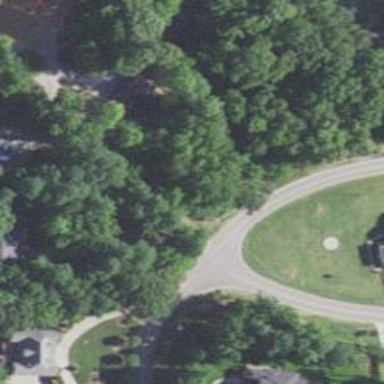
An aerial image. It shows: Driveway.